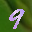
Label: 9